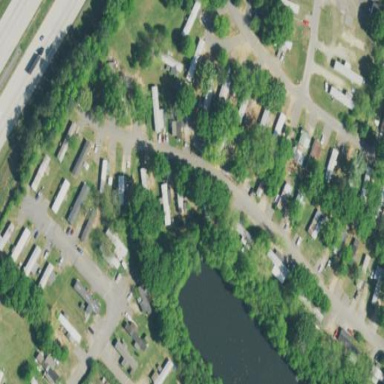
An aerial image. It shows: Residential neighbourhood known as trailer park.